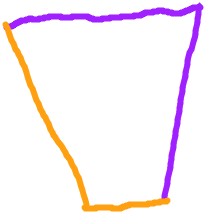
Shape: trapezoid